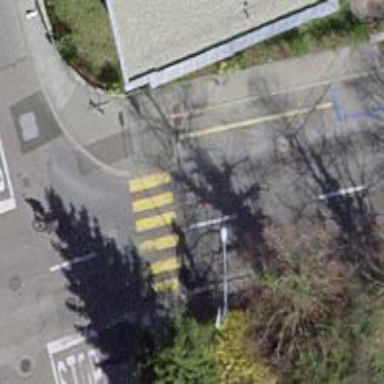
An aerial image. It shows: Marked crossing on the road.